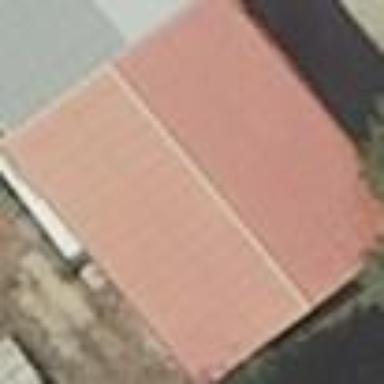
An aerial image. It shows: Warehouse building.